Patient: sex M, age 36
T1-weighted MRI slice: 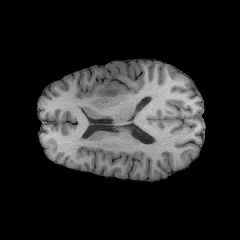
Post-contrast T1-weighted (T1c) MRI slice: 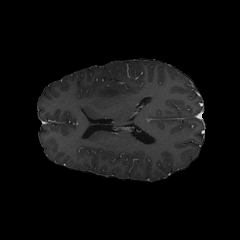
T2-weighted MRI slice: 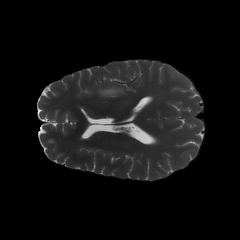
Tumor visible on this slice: yes
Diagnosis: Astrocytoma, IDH-mutant
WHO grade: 3